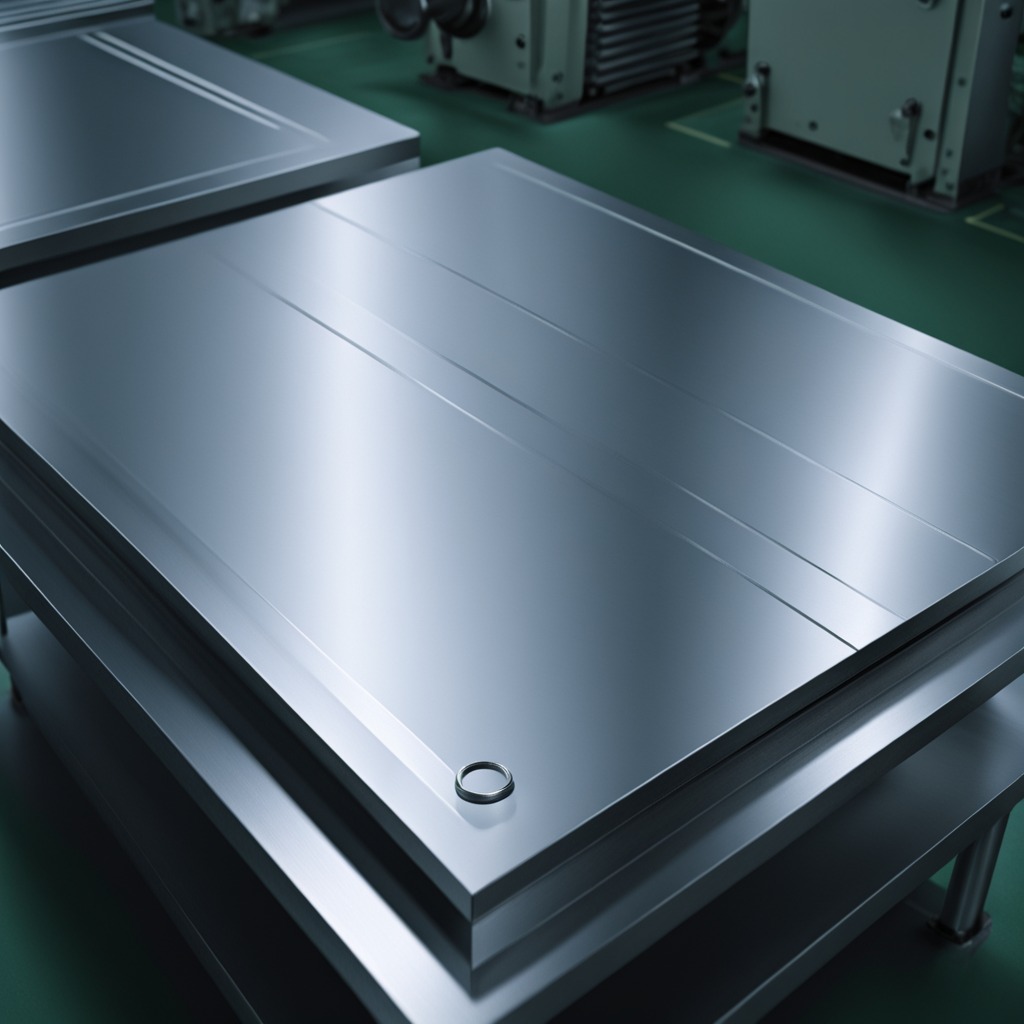
A flat metal washer is lying on a metal table in a machine shop under fluorescent lights.